Question:
I can't run my application cause of this crazy error. Everything ran great before I updated from Xcode 6 to 7.
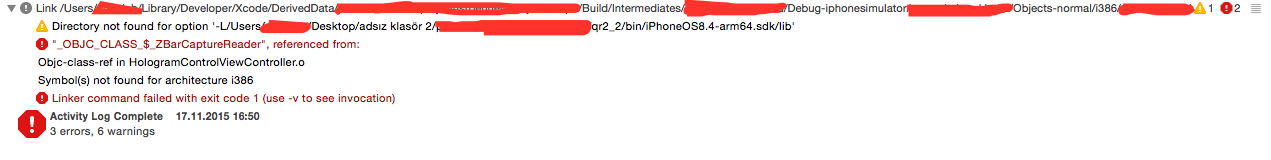
Answer: You have to import AVFoundation and AudioToolbox frameworks and also set i386 armv6 armv7 armv7s architectures needed for running the libraries.
The 7 frameworks need to be in the following order:
'''
Foundation.framework
CoreGraphics.framework
UIKit.framework
AVFoundation.framework
CoreMedia.framework
CoreVideo.framework
QuartzCore.framework
libiconv.dylib
libzbar.a
'''
I wasn't aware the order the frameworks are declared in the Build Phases mattered. Anyways, hopefully for anybody trying to integrate a barcode scanner into their app, this answer will be useful.